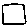
Label: square